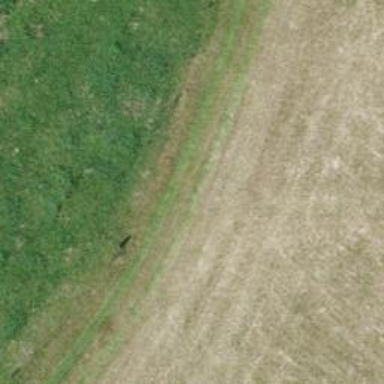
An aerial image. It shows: Grass track with grade5 track type.